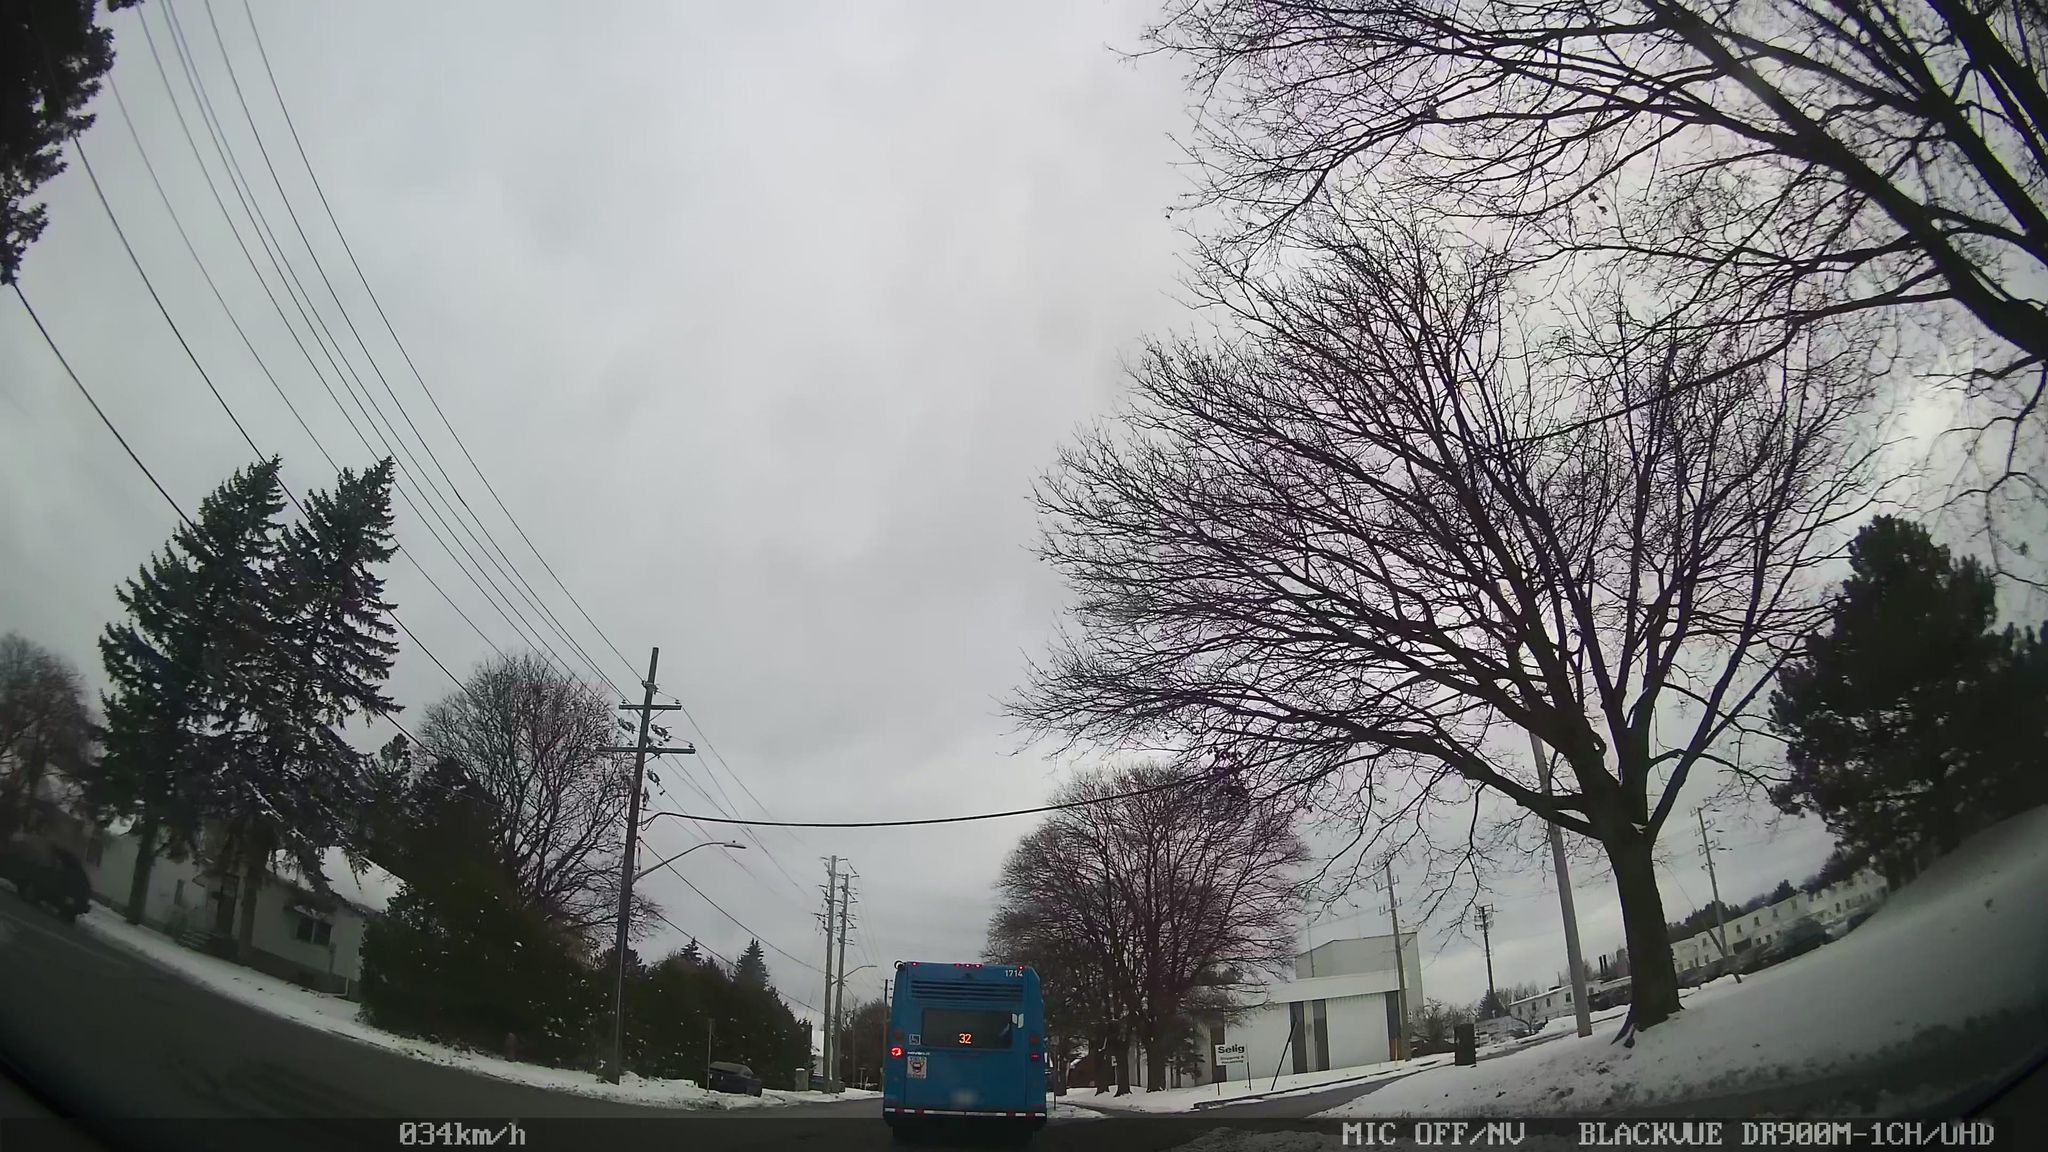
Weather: snowy
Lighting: day
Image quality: slightly poor
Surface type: driving surface
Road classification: tertiary
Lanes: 2
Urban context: suburban or peri-urban
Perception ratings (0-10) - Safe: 5.08, Lively: 2.22, Beautiful: 4.97, Boring: 3.49, Depressing: 3.27, Wealthy: 1.24